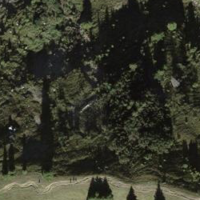
EUNIS habitat code: 23
Species observed at this site:
Campanula barbata
Plantago major